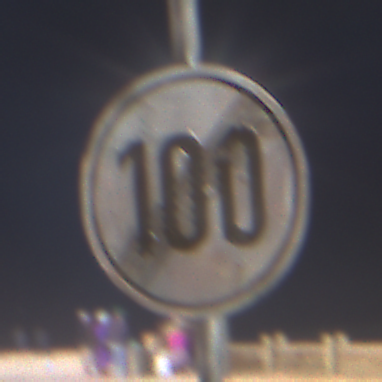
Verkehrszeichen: EndeGeschwindigkeit100
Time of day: Night
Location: Outdoor (Urban)
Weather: PartlyCloudy
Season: NotSpecified
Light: Artificial